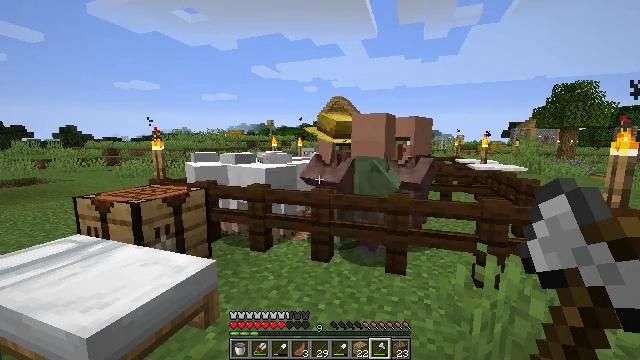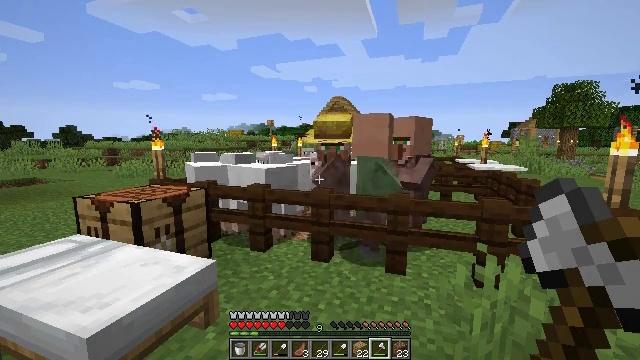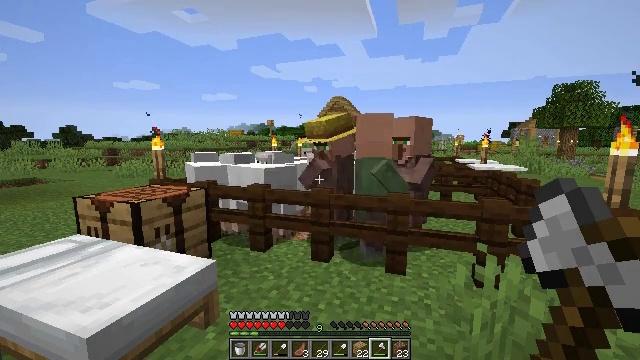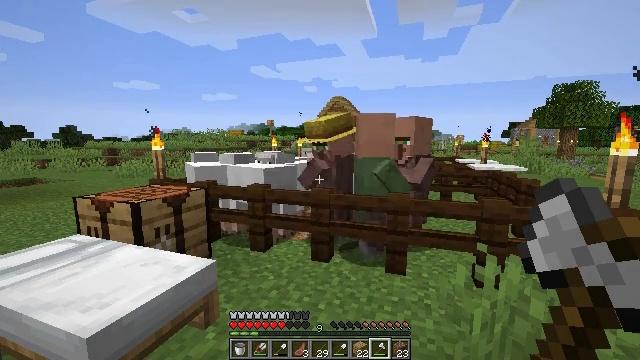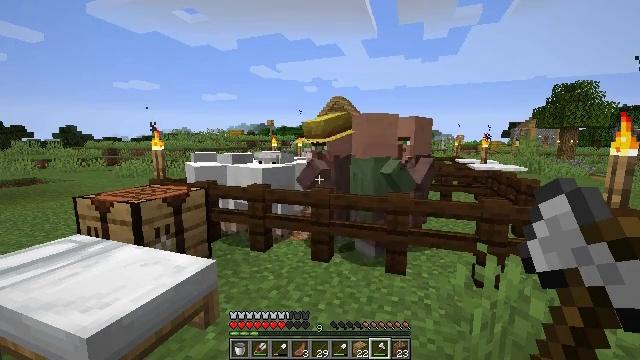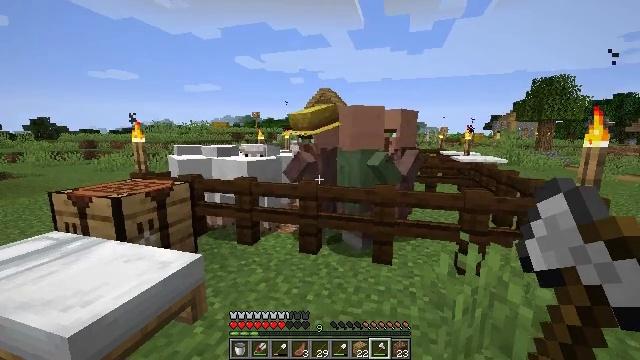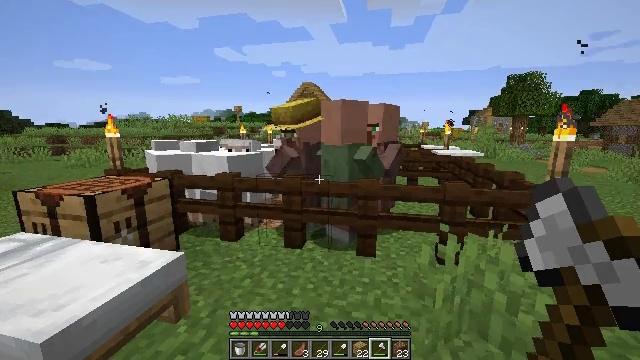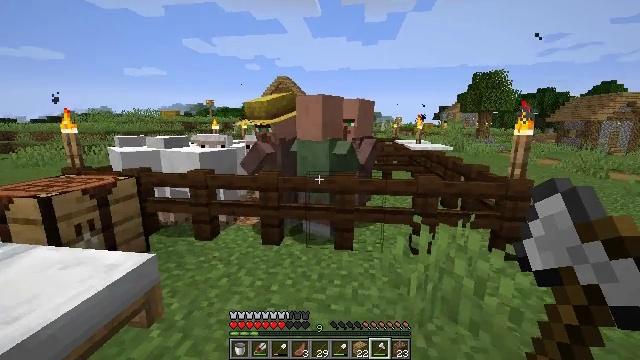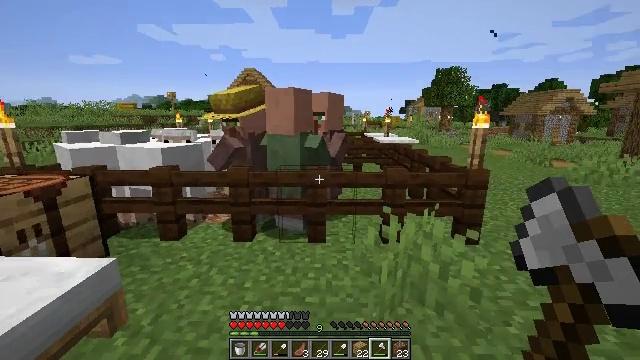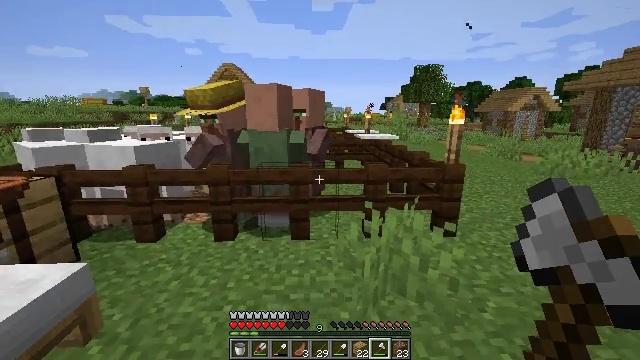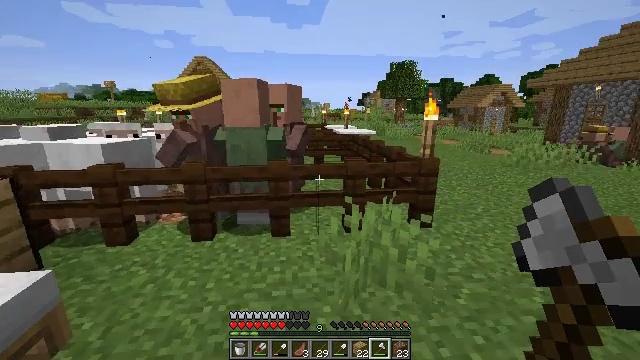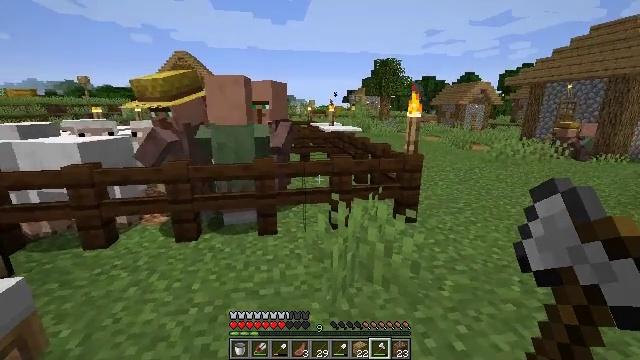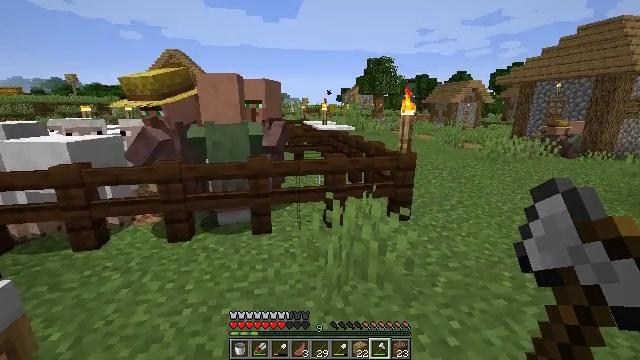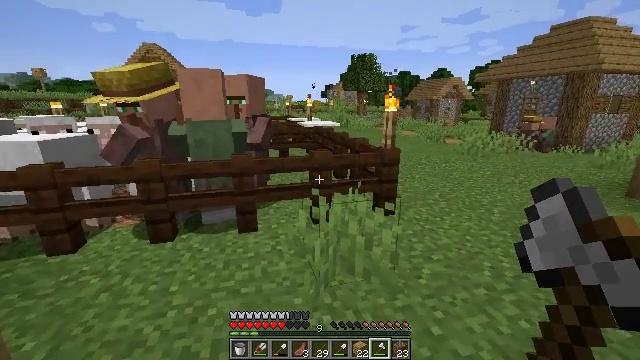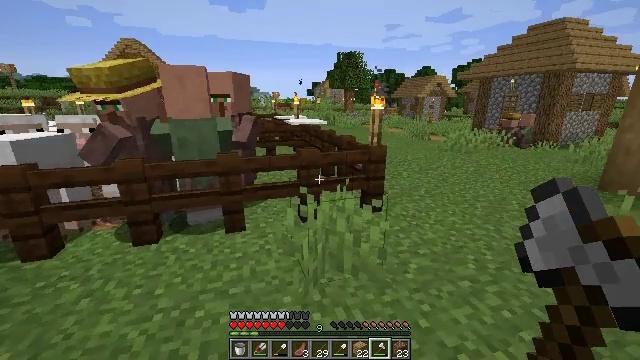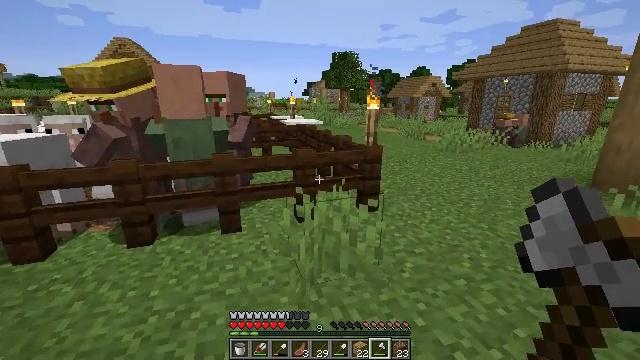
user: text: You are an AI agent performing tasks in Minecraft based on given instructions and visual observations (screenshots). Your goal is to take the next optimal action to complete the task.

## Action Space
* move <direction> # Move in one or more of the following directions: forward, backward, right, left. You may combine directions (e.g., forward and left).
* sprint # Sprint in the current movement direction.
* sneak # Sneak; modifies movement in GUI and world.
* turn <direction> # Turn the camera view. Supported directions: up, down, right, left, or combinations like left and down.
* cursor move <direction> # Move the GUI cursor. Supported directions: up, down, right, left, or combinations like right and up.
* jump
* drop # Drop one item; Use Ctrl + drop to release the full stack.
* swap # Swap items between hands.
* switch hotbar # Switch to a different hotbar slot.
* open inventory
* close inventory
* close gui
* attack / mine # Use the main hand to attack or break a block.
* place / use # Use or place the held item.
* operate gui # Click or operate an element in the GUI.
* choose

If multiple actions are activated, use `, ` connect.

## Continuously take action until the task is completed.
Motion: motion action
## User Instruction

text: Recycle the dark oak fence into the inventory.
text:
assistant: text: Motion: no_op
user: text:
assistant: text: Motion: no_op
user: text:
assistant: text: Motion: no_op
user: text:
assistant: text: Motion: no_op
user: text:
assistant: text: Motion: turn right and down
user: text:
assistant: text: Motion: turn right and down
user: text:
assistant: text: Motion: turn right and down
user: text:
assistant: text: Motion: turn right and down
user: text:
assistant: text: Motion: turn right
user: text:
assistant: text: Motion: turn right
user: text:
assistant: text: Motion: turn right
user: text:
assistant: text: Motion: turn right
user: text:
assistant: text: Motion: turn right
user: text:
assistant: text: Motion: turn right
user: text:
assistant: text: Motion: no_op
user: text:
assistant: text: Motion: no_op
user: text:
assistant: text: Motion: no_op
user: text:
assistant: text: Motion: no_op
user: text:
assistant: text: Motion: move forward
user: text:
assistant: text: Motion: move forward
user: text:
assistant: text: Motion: move forward, turn right
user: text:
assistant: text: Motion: move forward, turn right
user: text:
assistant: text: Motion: move forward, turn right
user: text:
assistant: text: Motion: move forward, turn right
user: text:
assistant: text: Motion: turn right
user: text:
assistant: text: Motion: turn right
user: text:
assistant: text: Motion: move forward, turn right
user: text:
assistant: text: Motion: move forward
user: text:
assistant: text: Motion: move forward
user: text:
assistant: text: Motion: move forward and move right